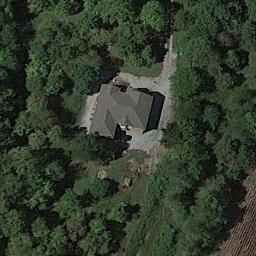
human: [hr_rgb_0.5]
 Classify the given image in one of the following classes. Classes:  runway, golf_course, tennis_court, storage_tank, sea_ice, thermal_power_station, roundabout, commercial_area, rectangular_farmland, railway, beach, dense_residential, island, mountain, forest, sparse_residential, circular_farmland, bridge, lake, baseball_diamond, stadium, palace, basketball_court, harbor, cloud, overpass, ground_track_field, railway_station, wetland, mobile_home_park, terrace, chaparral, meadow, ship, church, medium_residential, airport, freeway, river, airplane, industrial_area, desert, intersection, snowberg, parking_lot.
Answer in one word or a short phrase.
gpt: sparse_residential